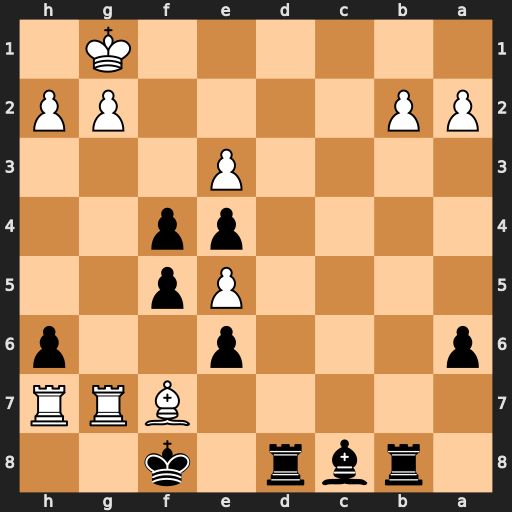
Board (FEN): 1rbr1k2/5BRR/p3p2p/4Pp2/4pp2/4P3/PP4PP/6K1
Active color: b
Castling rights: -
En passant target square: -
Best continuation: Rd1+ Kf2 Rxb2#